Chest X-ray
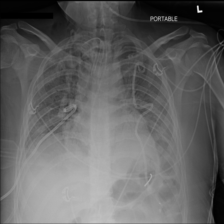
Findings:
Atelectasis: negative
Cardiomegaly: negative
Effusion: negative
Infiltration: negative
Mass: negative
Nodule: negative
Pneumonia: negative
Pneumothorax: negative
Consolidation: negative
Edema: negative
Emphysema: negative
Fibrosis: negative
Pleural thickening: negative
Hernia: negative